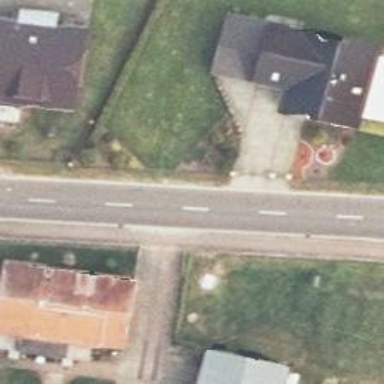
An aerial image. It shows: Asphalt road classified as tertiary.